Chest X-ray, PA view. Patient: 49 years old, sex F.
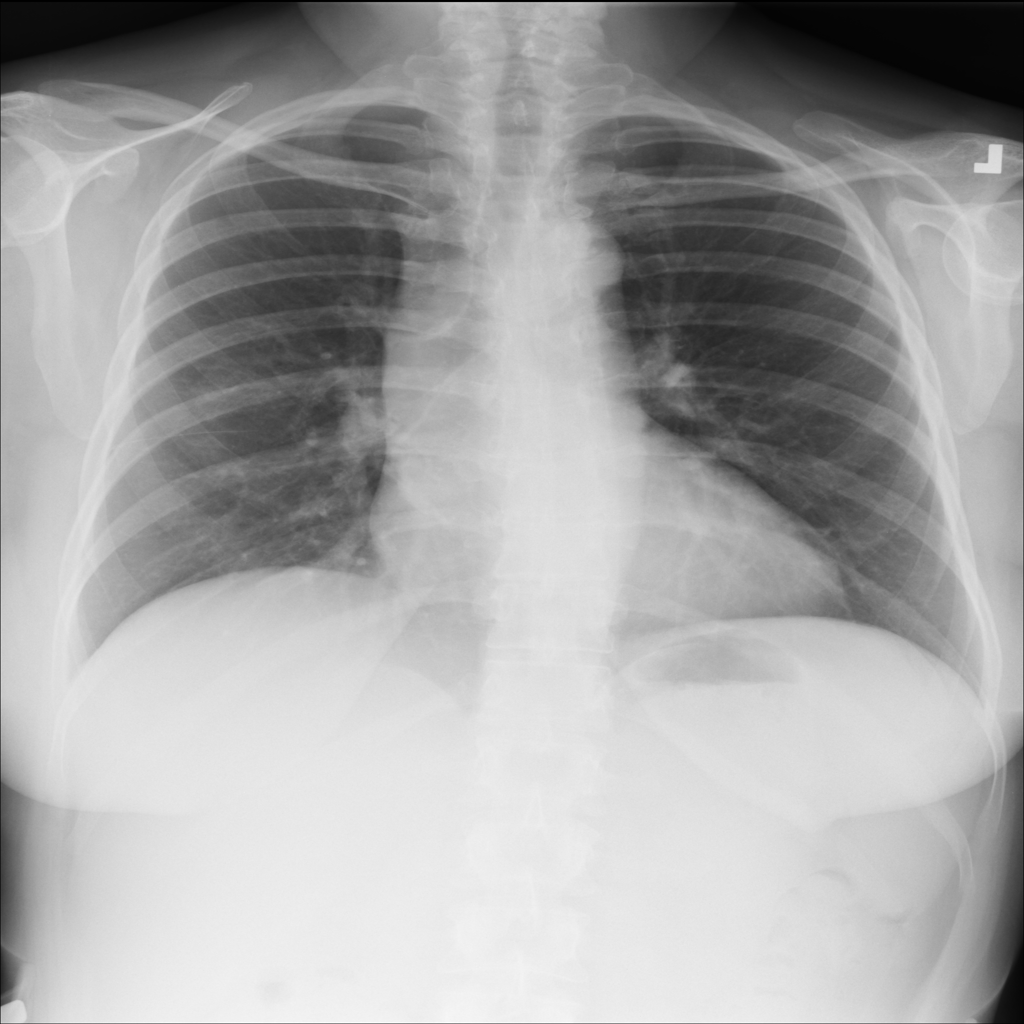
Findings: No Finding